Question: I am getting a black area to handle this with CI, the image have 950x720
the first resize is ok
$this->resize($data['upload_data']['full_path'], 220, 200, true, false);
but in the second, the error appear
code on gist:
<URL>

'''
<?php
/**
* resize
* @param string $path [description]
* @param int $width [description]
* @param int $height [description]
* @param boolean $thumb [description]
* @param boolean $ratio [description]
*/
private function resize($path, $width, $height, $thumb, $ratio) {
$config['image_library'] = 'GD2';
$config['source_image'] = $path;
$config['maintain_ratio'] = $ratio;
$config['create_thumb'] = $thumb;
$config['encrypt_name'] = TRUE;
$config['width'] = $width;
$config['height'] = $height;
$this->image_lib->clear();
$this->image_lib->initialize($config);
$this->image_lib->resize();
if (!$this->image_lib->resize()) {
die($this->image_lib->display_errors());
}
}
//...
/**
* TODO ~
*/
$data = array('upload_data' => $this->upload->data());
$this->resize($data['upload_data']['full_path'], 220, 200, true, false);
$this->resize($data['upload_data']['full_path'], 450, 450, false, false);
'''
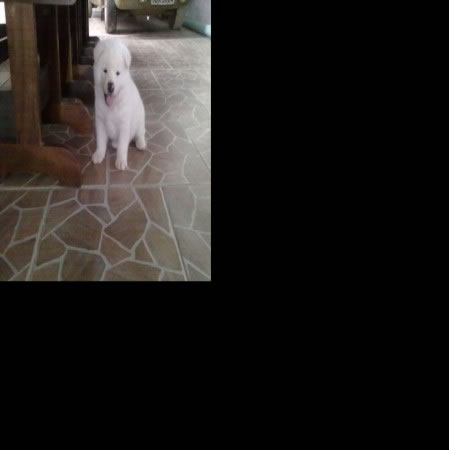
Answer: I think when you call function first time the script modify image itself and make it to 220px by 200px. and when you call function second time it take small image and resize it to 450px by 450px. this may be the error.. try to save first thumbnail to new destination file. try below code.
'''
<?php
/**
* resize
* @param string $path [description]
* @param int $width [description]
* @param int $height [description]
* @param boolean $thumb [description]
* @param boolean $ratio [description]
*/
private function resize($path, $width, $height, $thumb, $ratio) {
$config['image_library'] = 'GD2';
$config['source_image'] = $path;
$config['new_image'] = PATH_TO_NEW_IMAGE;
$config['maintain_ratio'] = $ratio;
$config['create_thumb'] = $thumb;
$config['encrypt_name'] = TRUE;
$config['width'] = $width;
$config['height'] = $height;
$this->image_lib->clear();
$this->image_lib->initialize($config);
$this->image_lib->resize();
if (!$this->image_lib->resize()) {
die($this->image_lib->display_errors());
}
}
//...
/**
* TODO ~
*/
$data = array('upload_data' => $this->upload->data());
$this->resize($data['upload_data']['full_path'], 220, 200, true, false);
$this->resize($data['upload_data']['full_path'], 450, 450, false, false);
'''
Change PATH_TO_NEW_IMAGE to your destination file path. Hope this helps.